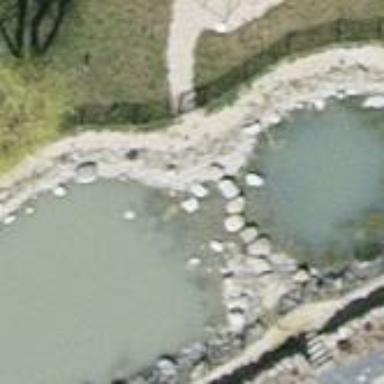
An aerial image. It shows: Peaceful pond surrounded by nature.